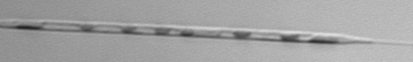
Label: Rhizosolenia